Interaction volume radius: 5 \u00c5
Interaction volume height: 10 \u00c5
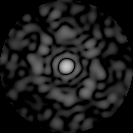
Disorder parameter: 0.819